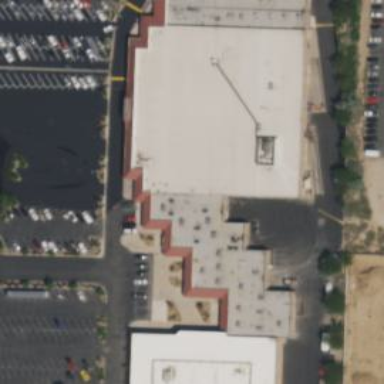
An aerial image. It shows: Retail building.